Field crop: maize
Growth stage: 2
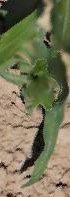
Species: maize